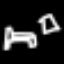
Label: bed